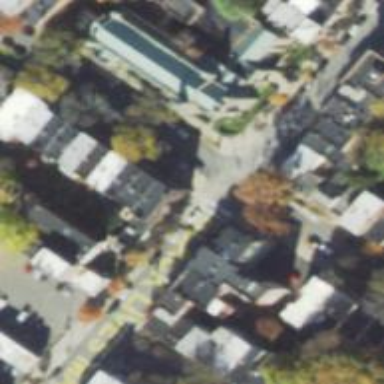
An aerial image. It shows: Neighborhood.